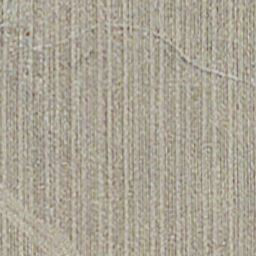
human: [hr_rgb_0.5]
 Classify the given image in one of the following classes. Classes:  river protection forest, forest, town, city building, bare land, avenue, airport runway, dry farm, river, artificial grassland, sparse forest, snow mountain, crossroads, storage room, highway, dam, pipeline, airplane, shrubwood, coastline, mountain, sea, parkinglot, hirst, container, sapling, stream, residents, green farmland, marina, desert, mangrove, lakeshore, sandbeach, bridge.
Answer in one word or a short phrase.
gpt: dry farm